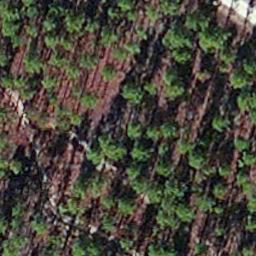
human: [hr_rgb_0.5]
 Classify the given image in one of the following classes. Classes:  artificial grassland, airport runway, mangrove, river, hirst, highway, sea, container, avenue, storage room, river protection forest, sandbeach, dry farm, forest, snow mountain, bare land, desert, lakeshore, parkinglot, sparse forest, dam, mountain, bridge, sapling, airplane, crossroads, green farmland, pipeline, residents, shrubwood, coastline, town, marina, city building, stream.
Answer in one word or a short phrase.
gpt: sapling